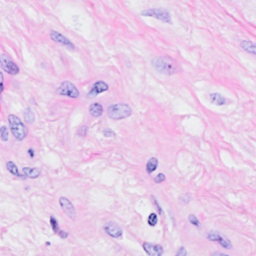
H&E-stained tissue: Breast